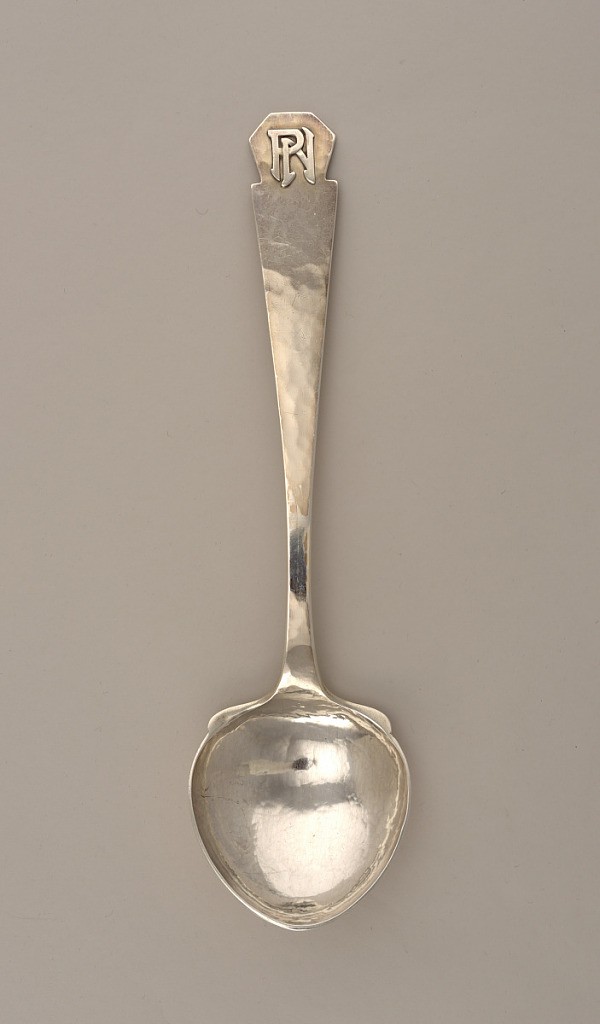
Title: Salad Serving Spoon with Pentagonal Terminal
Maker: Clara Barck Welles, American, 1868– 1965
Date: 1910–14
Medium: silver
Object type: spoon
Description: Part of a pair of salad servers. Leaf-shaped bowl with point tip, wide tines. At base of bowl on either side of join, edge flattens to form slight curved protrusions. Bowl and handle of integral construction. Handle stemming from narrow neck, widening towards flat, stepped, pentagonal terminal with applied interlocking monogram 'PN.' Hammered finish present allover surface.